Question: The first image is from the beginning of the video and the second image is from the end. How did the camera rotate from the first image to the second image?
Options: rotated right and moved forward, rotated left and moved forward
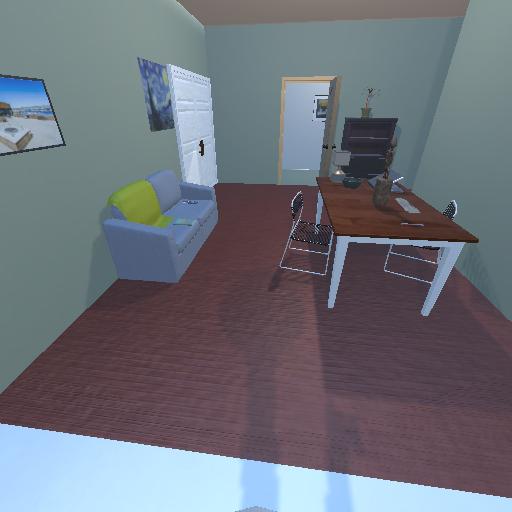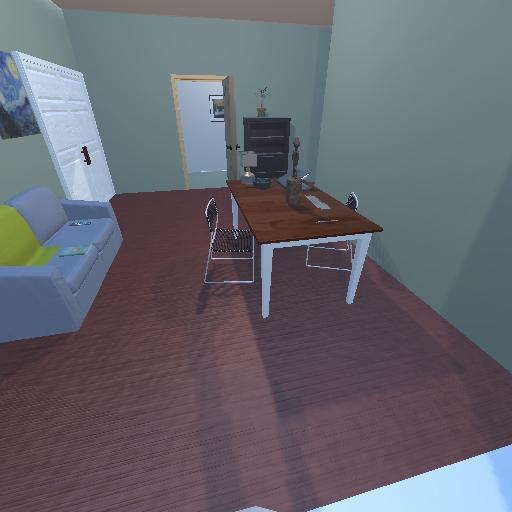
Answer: rotated right and moved forward